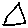
Label: triangle